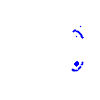
Particle: pion